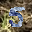
Label: 5